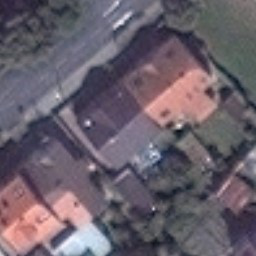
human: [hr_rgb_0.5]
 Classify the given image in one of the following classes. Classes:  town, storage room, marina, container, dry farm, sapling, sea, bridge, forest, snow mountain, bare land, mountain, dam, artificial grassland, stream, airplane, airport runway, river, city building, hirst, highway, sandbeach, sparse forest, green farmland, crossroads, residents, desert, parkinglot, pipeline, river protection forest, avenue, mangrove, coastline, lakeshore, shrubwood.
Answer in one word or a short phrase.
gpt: residents